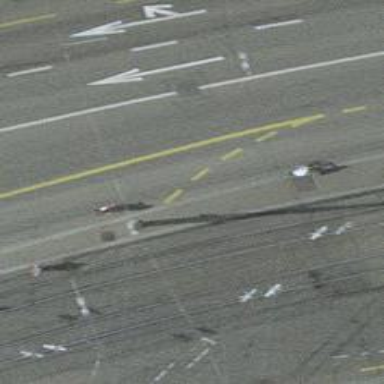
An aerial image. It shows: Asphalt surfaced service road with trolley wire.